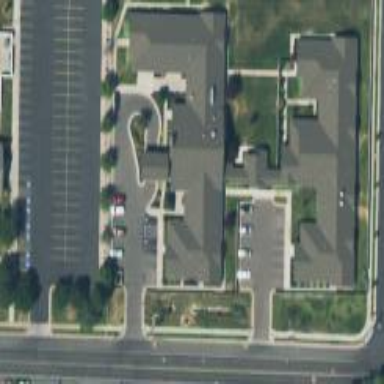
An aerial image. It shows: Apartment building serving as nursing home and social facility.